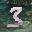
Label: 3